Question: while trying to implement logic that show current user location i encountered an issue.
'''
<Maps:Pushpin Location="{Binding MyLocation}" Canvas.ZIndex="1000" PositionOrigin="Center" >
<Maps:Pushpin.Template>
<ControlTemplate>
<Grid>
<Ellipse Width="{Binding MyAccuracyViewSize}" Height="{Binding MyAccuracyViewSize}"
Fill="#60008000" Stroke="Green" StrokeThickness="3"/>
<Ellipse Width="18" Height="18" Fill="#A0FF4500" VerticalAlignment="Center" HorizontalAlignment="Center" />
</Grid>
</ControlTemplate>
</Maps:Pushpin.Template>
</Maps:Pushpin>
'''
Bigger green circle shows accuracy area. Its size in pixels varies depending on zoom. If zoom level is big - it becomes rather big (> 480 pixels). At that point it gets cropped by screen resolution. AFAIK WP7 restriction is 2000x2000 px for control size.
Seems that this is a kind of a map control restriction.
Any ideas how to remove this restriction to show ellipse of size up to 2000x2000 px?

Thanks!
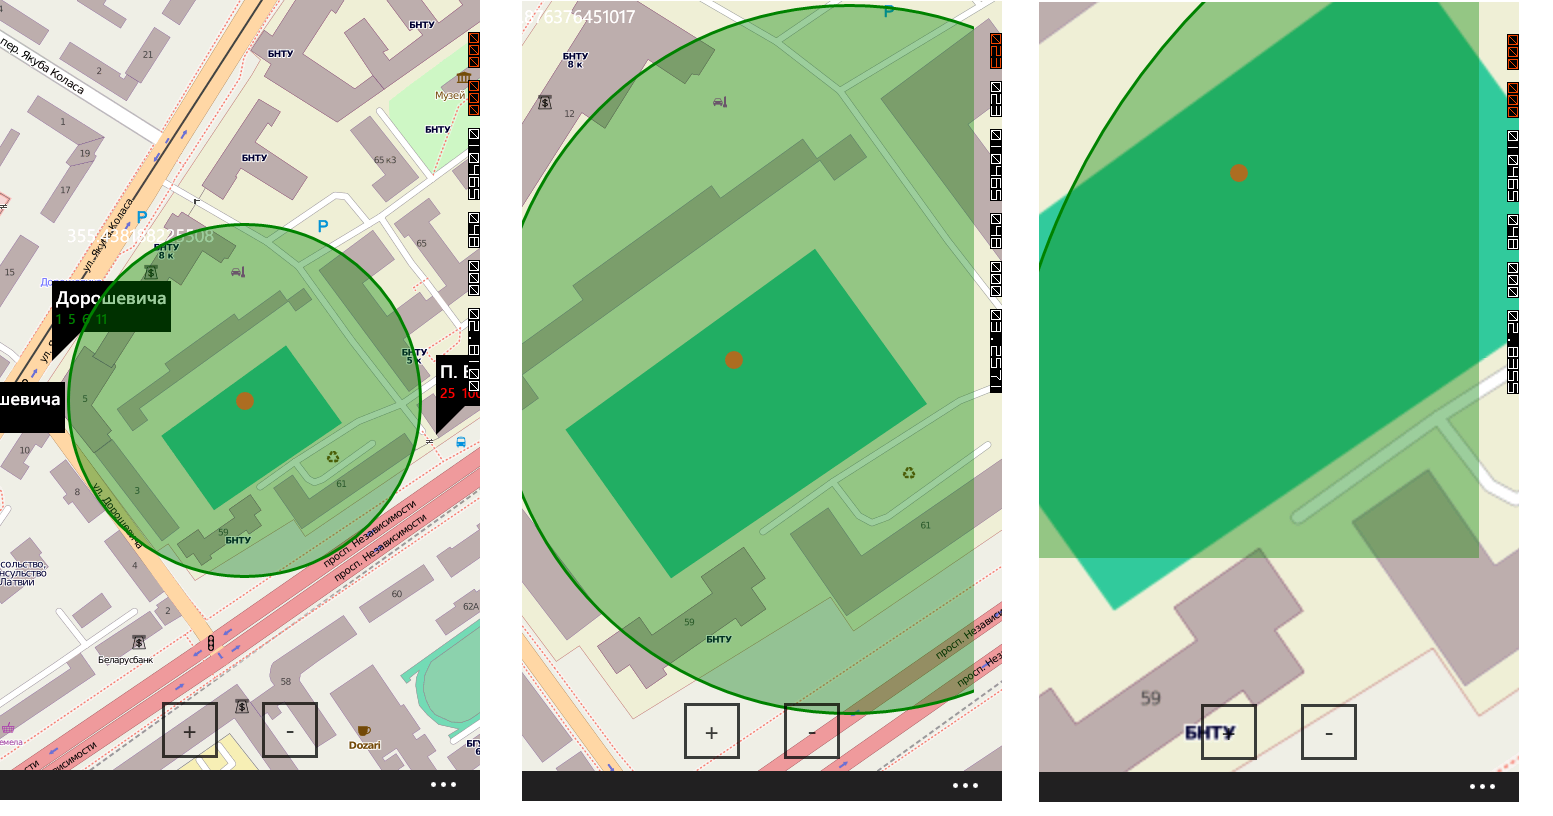
Answer: How about MapPolygon?
'''
void OnPositionChanged(object sender, GeoPositionChangedEventArgs<GeoCoordinate> e)
{
SecondsCounter = 0; //reset counter
double accuracy = e.Position.Location.HorizontalAccuracy;
if (accuracy < e.Position.Location.VerticalAccuracy)
{
accuracy = e.Position.Location.VerticalAccuracy;
}
if (PolyCircle == null)
{
PolyCircle = new MapPolygon();
PolyCircle.Opacity = 0.7;
//Set the polygon properties
PolyCircle.Fill = new SolidColorBrush(Colors.Orange);
PolyCircle.Stroke = new SolidColorBrush(Colors.Purple);
PolyCircle.StrokeThickness = 4;
map1.Children.Add(PolyCircle);
}
PolyCircle.Locations = CreateCircle(e.Position.Location, accuracy);
map1.Center = e.Position.Location;
}
public static double ToRadian(double degrees)
{
return degrees * (Math.PI / 180);
}
public static double ToDegrees(double radians)
{
return radians * (180 / Math.PI);
}
public static LocationCollection CreateCircle(GeoCoordinate center, double radius)
{
var earthRadius = <PHONE>; // radius in meters
var lat = ToRadian(center.Latitude); //radians
var lng = ToRadian(center.Longitude); //radians
var d = radius / earthRadius; // d = angular distance covered on earth's surface
var locations = new LocationCollection();
for (var x = 0; x <= 360; x++)
{
var brng = ToRadian(x);
var latRadians = Math.Asin(Math.Sin(lat) * Math.Cos(d) + Math.Cos(lat) * Math.Sin(d) * Math.Cos(brng));
var lngRadians = lng + Math.Atan2(Math.Sin(brng) * Math.Sin(d) * Math.Cos(lat), Math.Cos(d) - Math.Sin(lat) * Math.Sin(latRadians));
locations.Add(new GeoCoordinate(ToDegrees(latRadians), ToDegrees(lngRadians)));
}
return locations;
}
'''
More <URL>, in My Map position example. Good luck!